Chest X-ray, AP view. Patient: 28 years old, sex M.
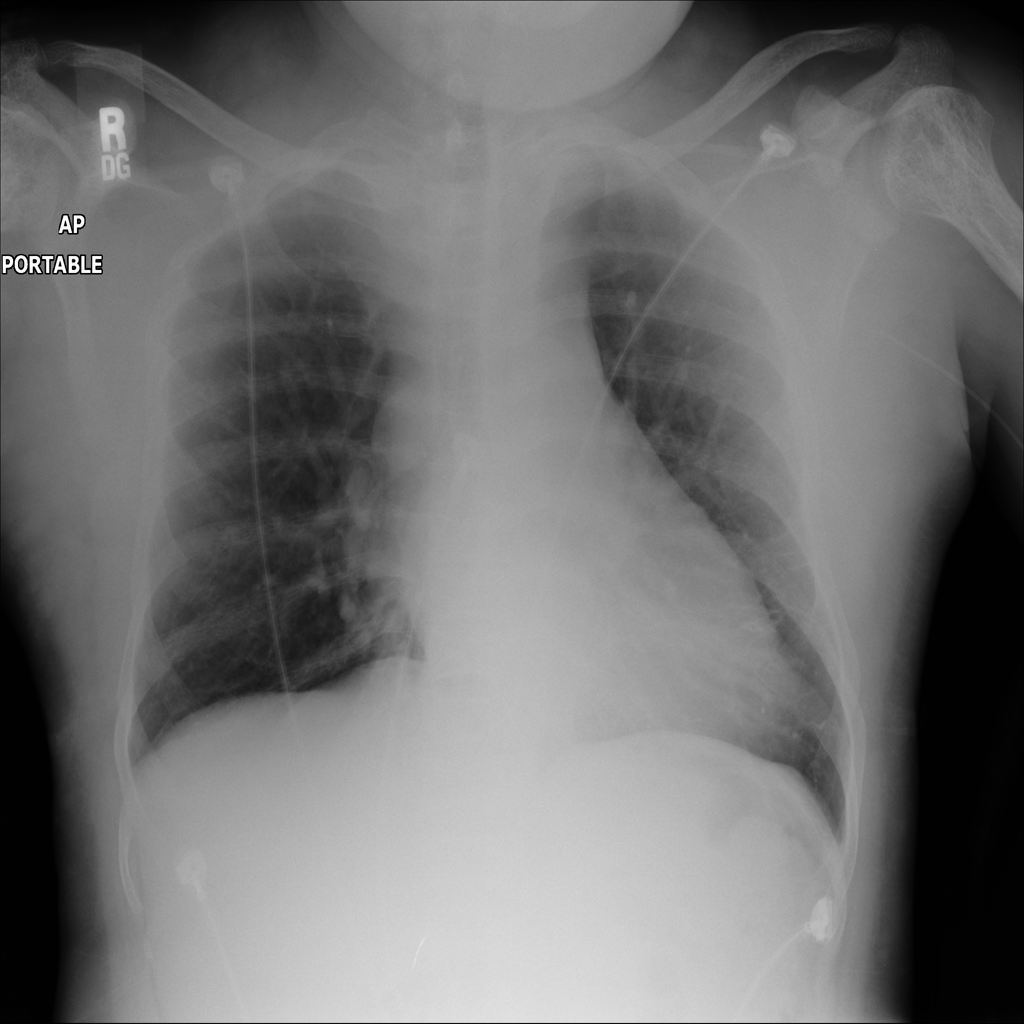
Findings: Cardiomegaly